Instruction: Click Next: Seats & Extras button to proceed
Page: traveler
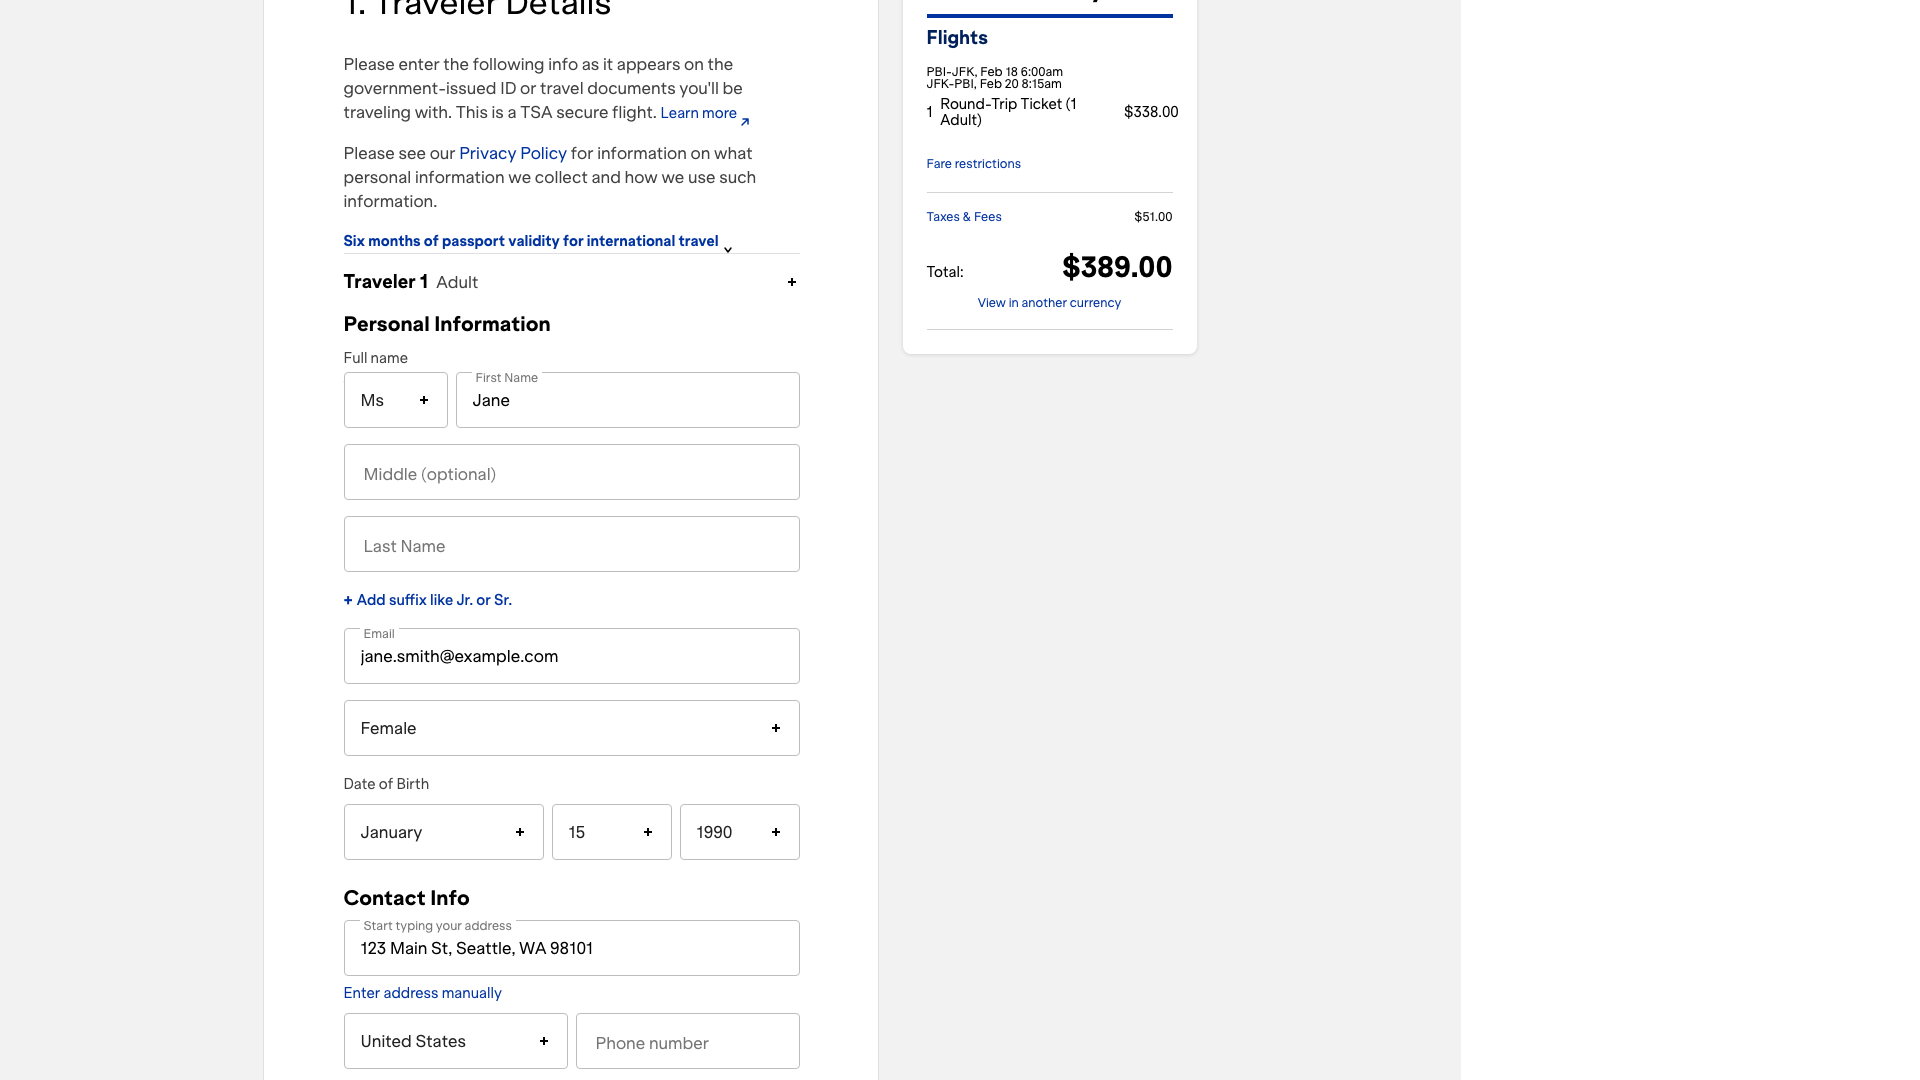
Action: click